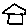
Label: house